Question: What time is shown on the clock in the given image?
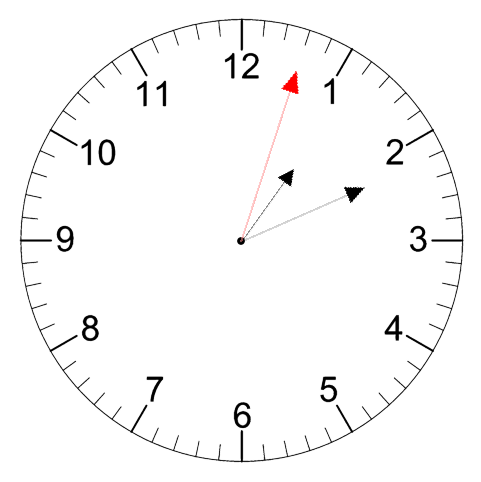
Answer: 01:11:03